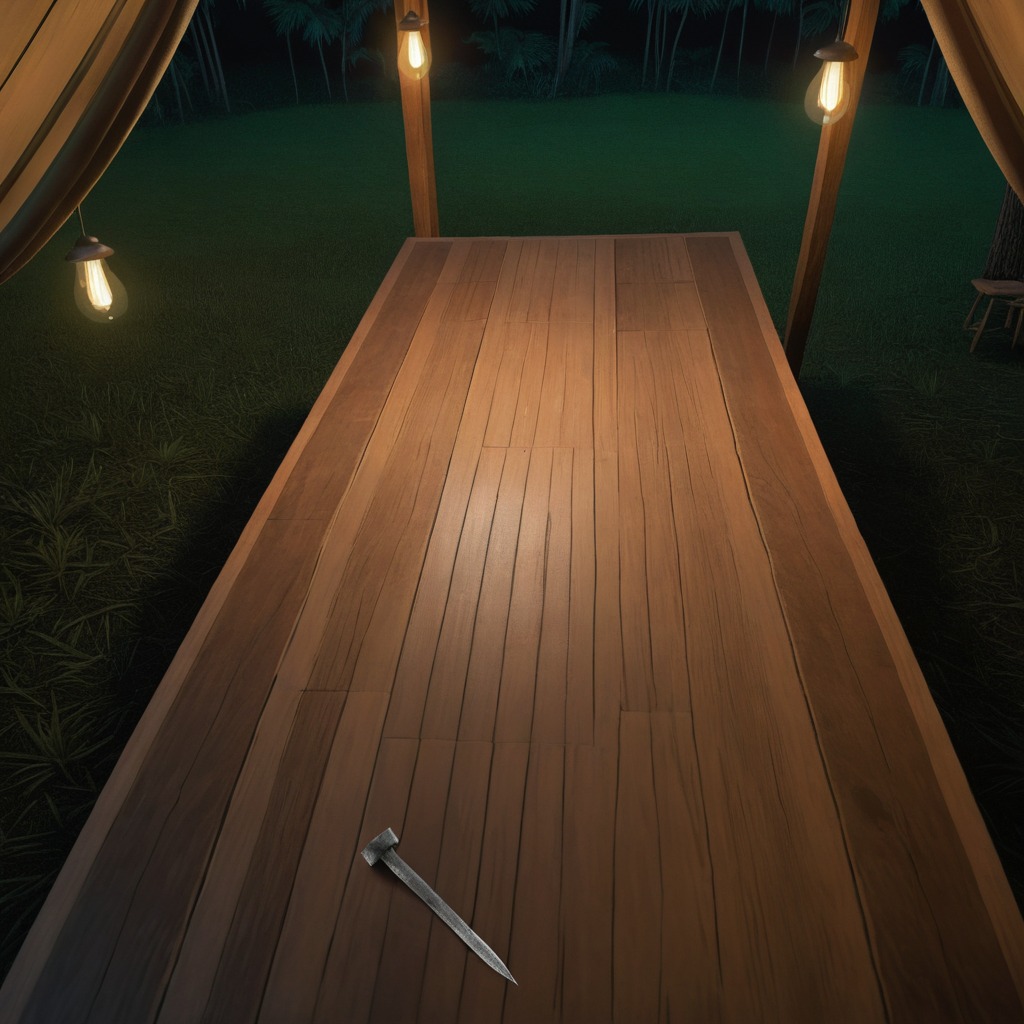
An iron nail is lying on a wooden table inside a jungle field workshop tent at night.